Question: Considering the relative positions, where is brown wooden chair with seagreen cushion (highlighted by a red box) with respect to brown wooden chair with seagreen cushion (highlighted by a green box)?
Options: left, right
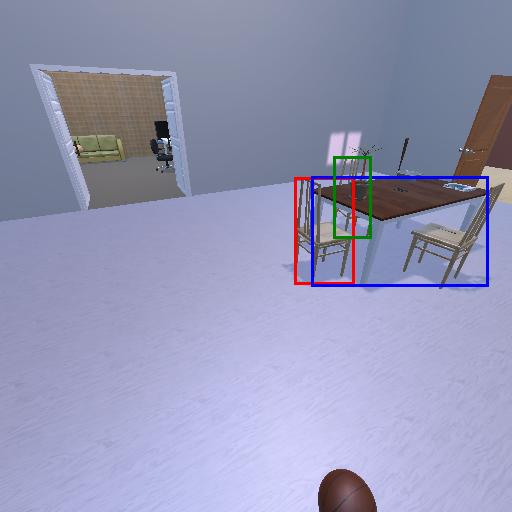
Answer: left